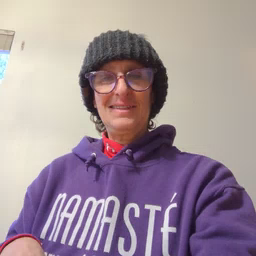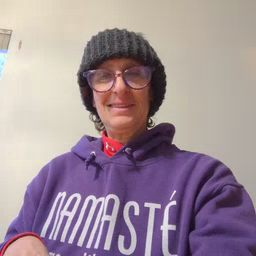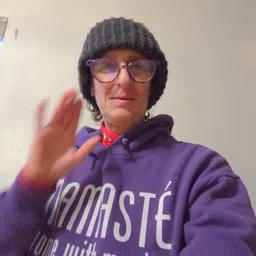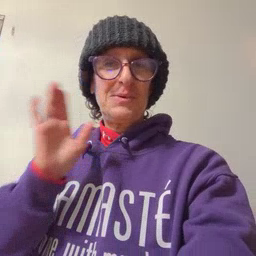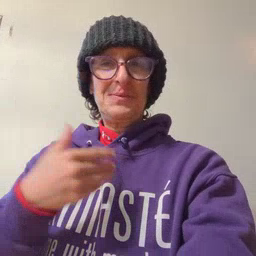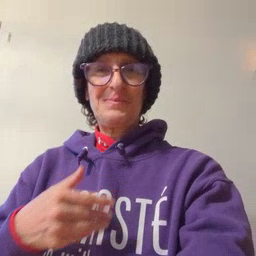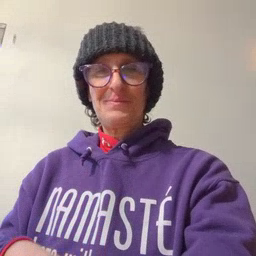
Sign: bedroom